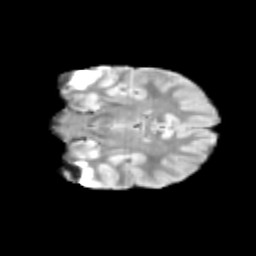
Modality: T2w
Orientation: coronal
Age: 10
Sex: female
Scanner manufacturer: siemens
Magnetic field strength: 3 T
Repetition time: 3.8 s
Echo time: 0.07 s